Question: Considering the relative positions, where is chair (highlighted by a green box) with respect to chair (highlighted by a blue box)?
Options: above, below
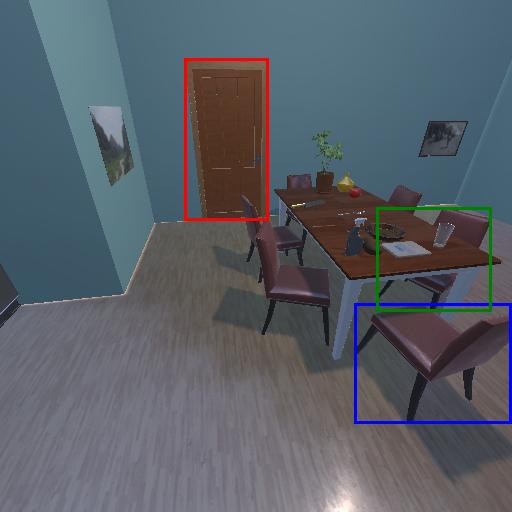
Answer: above